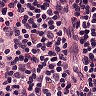
Metastatic tissue present: no